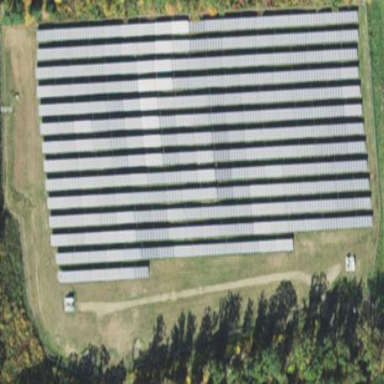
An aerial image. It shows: Solar power plant with photovoltaic technology. The plant generates electricity and is enclosed by fence.